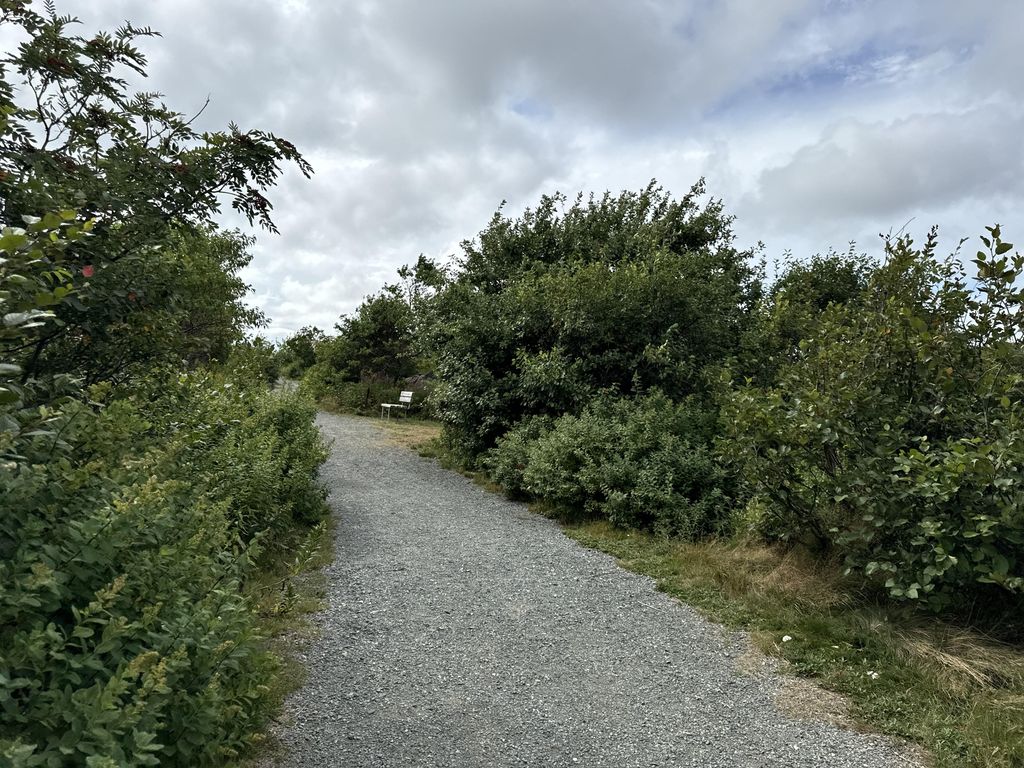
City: st_johns